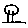
Label: tree